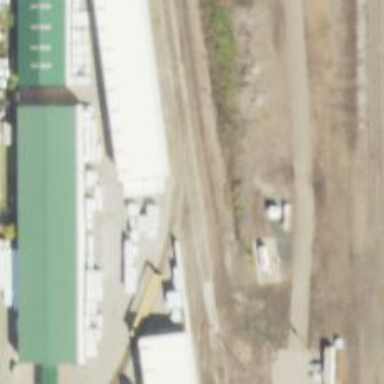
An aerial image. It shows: Railway yard used for servicing trains.